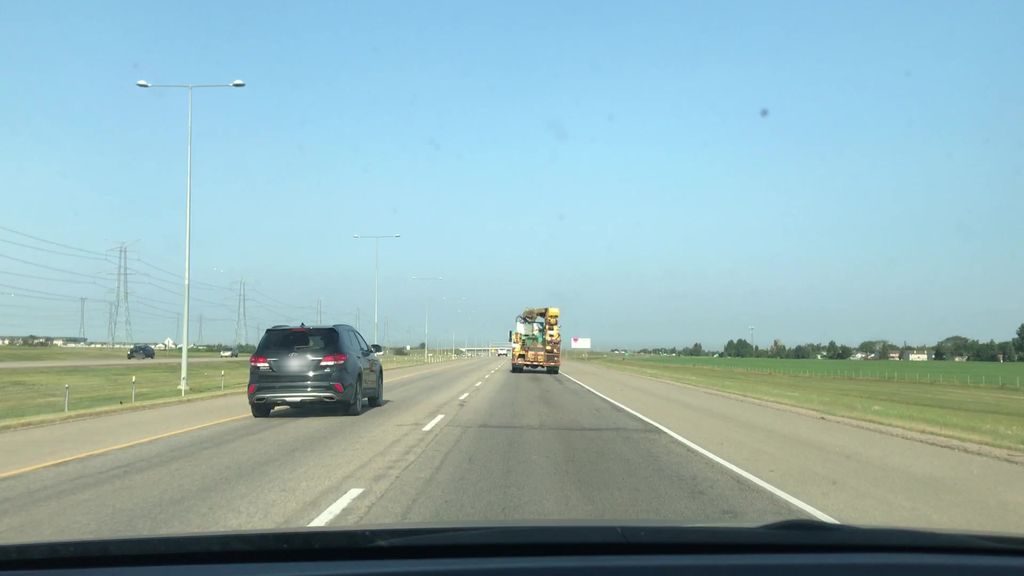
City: edmonton